Question: I'm currently trying to create a box with rounded corners using images and tables for an HTML email. It looks great across all clients and browsers except Microsoft Outlook on IE (tested 8 & 9). Here is the code snippet:
'''
<!DOCTYPE html PUBLIC "-//W3C//DTD XHTML 1.0 Transitional//EN" "http://www.w3.org/TR/xhtml1/DTD/xhtml1-transitional.dtd">
<html xmlns="http://www.w3.org/1999/xhtml">
<head>
<meta http-equiv="Content-Type" content="text/html; charset=utf-8" />
<meta name="viewport" content="width=device-width, initial-scale=1, maximum-scale=4" />
<title></title>
</head>
<body style="margin:0px; padding:0px;">
<style type="text/css">
.ReadMsgBody {width: 100%;}
.ExternalClass {width: 100%;}
</style>
<table width="174" border="0" cellspacing="0" cellpadding="0">
<tr>
<td width="174" align="left" valign="top" style="line-height:0px;">
<img src="lmir_tmpl_box_top.png" width="174" height="13" align="left" border="0" style="display:block;" alt="" />
</td>
</tr>
<tr>
<td width="174" align="left" valign="top">
<table width="174" border="0" cellspacing="0" cellpadding="0">
<tr>
<td width="8" height="100%" align="left" valign="top" bgcolor="#dcddde"></td>
<td width="158" align="left" valign="top" bgcolor="#dcddde">
<table width="158" border="0" cellspacing="0" cellpadding="0">
<tr>
<td width="158" align="left" valign="top" style="line-height:15px; font-family:Verdana, Arial, Helvetica, sans-serif; color:#414042; font-size:11px; font-weight:bold;">
Now you can access on your mobile device!
</td>
</tr>
<tr>
<td width="158" height="8" align="left" valign="top"></td>
</tr>
<tr>
<td width="158" height="1" align="left" valign="top" bgcolor="#CCCCCC"></td>
</tr>
<tr>
<td width="158" height="8" align="left" valign="top"></td>
</tr>
<tr>
<td width="158" align="left" valign="top" style="line-height:15px; font-family:Verdana, Arial, Helvetica, sans-serif; color:#414042; font-size:11px; font-weight:bold;">
<img src="arrow.png" width="10" height="12" align="left" alt="" border="0" style="display:block;" alt="" />
&nbsp;&nbsp;Visit <a href="#" style="color:#00aef0;" target="_blank"><span>Link</span></a>
</td>
</tr>
</table>
</td>
<td width="8" height="100%" align="left" valign="top" bgcolor="#dcddde"></td>
</tr>
</table>
</td>
</tr>
<tr>
<td width="174" align="left" valign="top" style="line-height:0px;">
<img src="lmir_tmpl_box_bot.png" width="174" height="13" align="left" border="0" style="display:block;" alt="" />
</td>
</tr>
</table>
</body>
</html>
'''
Here is a screenshot of what the box looks like in Outlook:

Does anyone know why the middle row gets pushed to the left? Thank you, and let me know if you have any questions or comments.
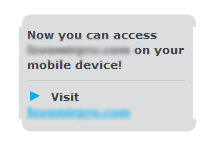
Answer: I've figured it out. Apparently I had to remove the align="left" from the curved corner top and bottom images. Thank you.